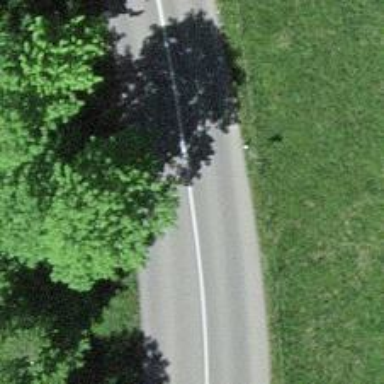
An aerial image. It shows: Tertiary road with asphalt surface.